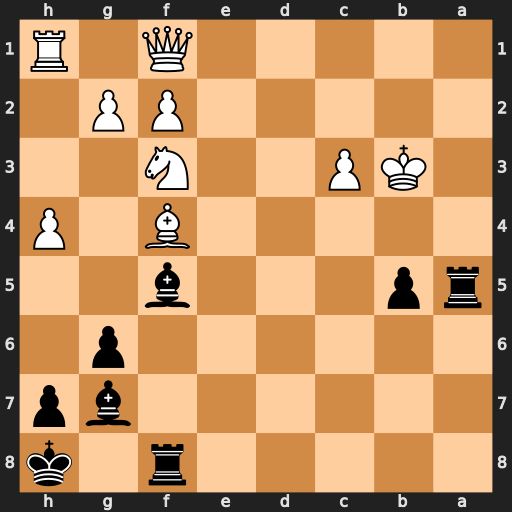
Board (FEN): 5r1k/6bp/6p1/rp3b2/5B1P/1KP2N2/5PP1/5Q1R
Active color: b
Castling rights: -
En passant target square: -
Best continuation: Be6+ Kb4 Ra4+